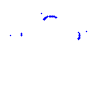
Particle: proton